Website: apple-inc
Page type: customer-info-address
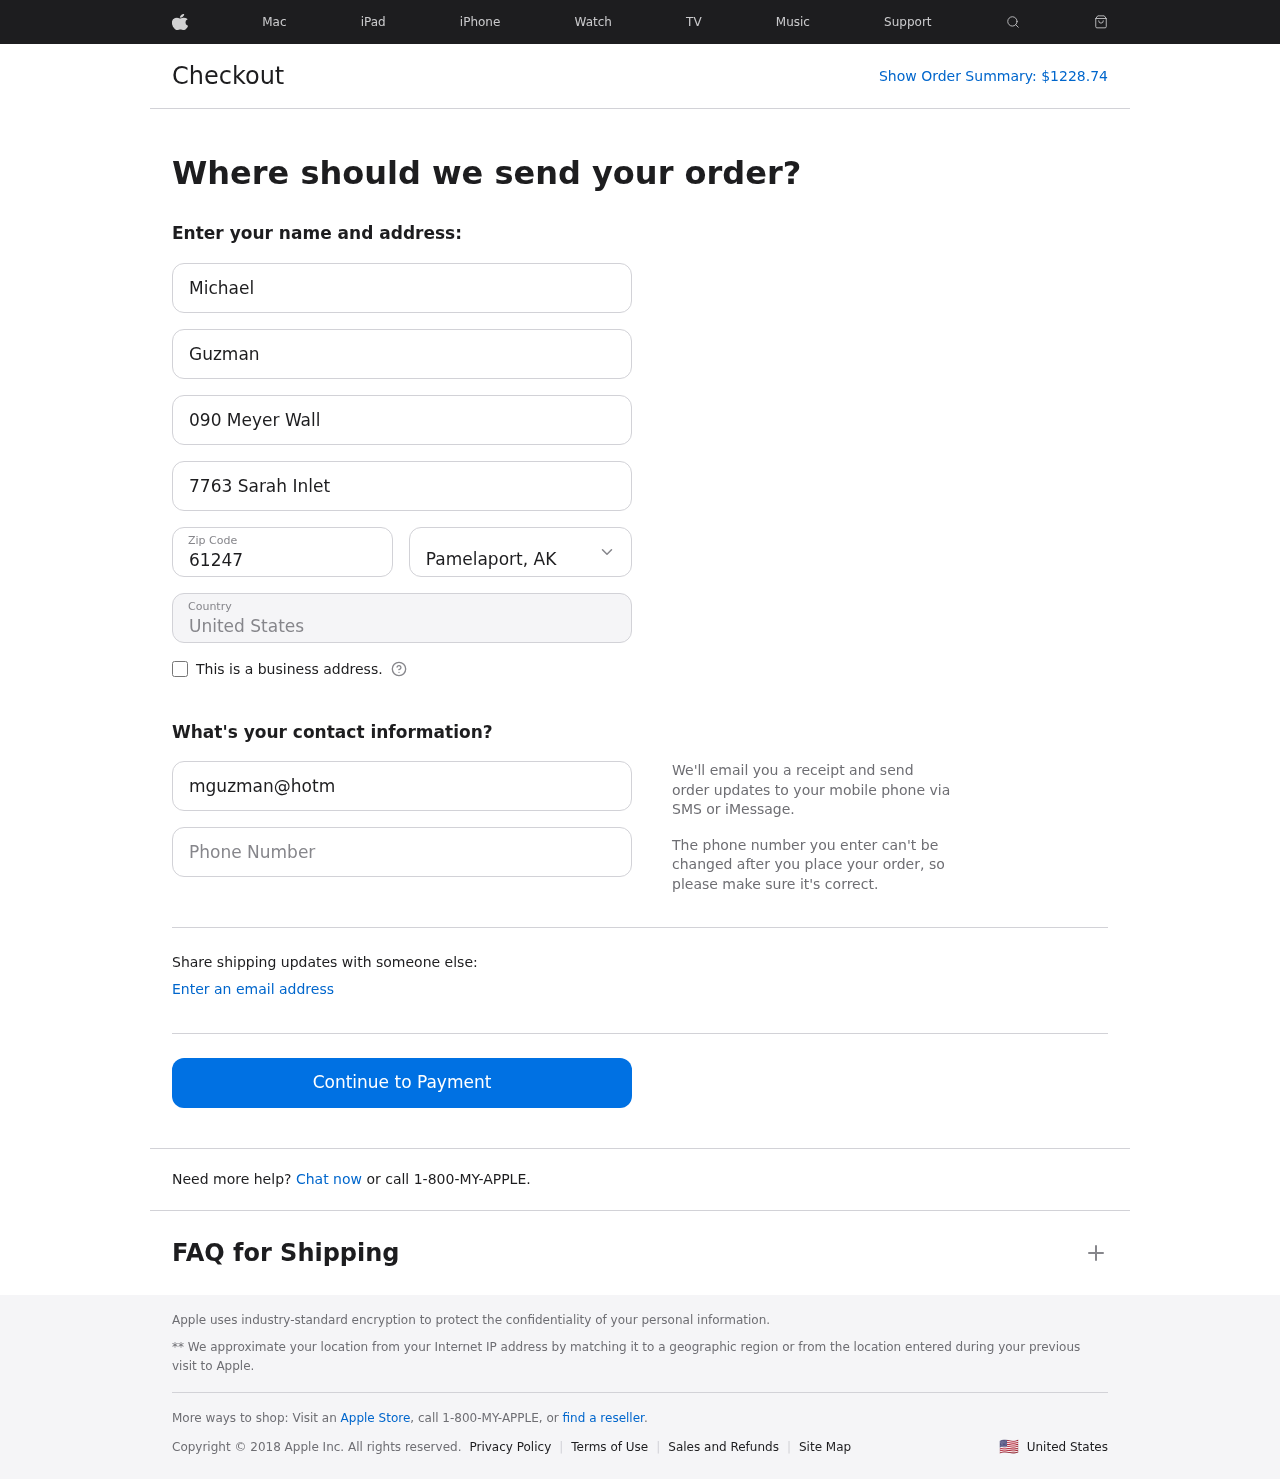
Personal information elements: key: PII_CITY_STATE
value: Pamelaport, AK
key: PII_COUNTRY
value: United States
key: PII_EMAIL
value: mguzman@hotmail.com
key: PII_FIRSTNAME
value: Michael
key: PII_LASTNAME
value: Guzman
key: PII_PHONE
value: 9974423378
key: PII_POSTCODE
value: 61247
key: PII_STREET
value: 090 Meyer Wall
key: PII_STREET2
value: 7763 Sarah Inlet
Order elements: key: ORDER_TOTAL
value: $1228.74